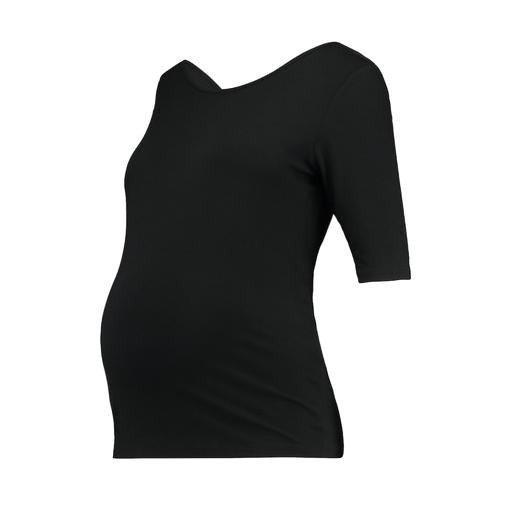
maternity black short sleeve, black maternity red, black t-shirt basique jersey, white background